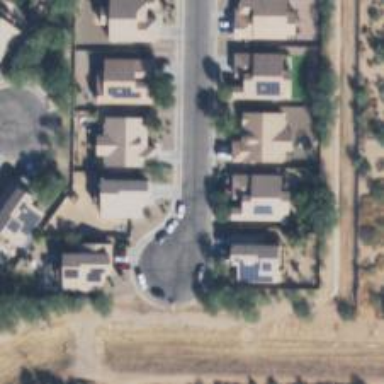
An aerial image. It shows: Residential road.